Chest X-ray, AP view. Patient: 58 years old, sex M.
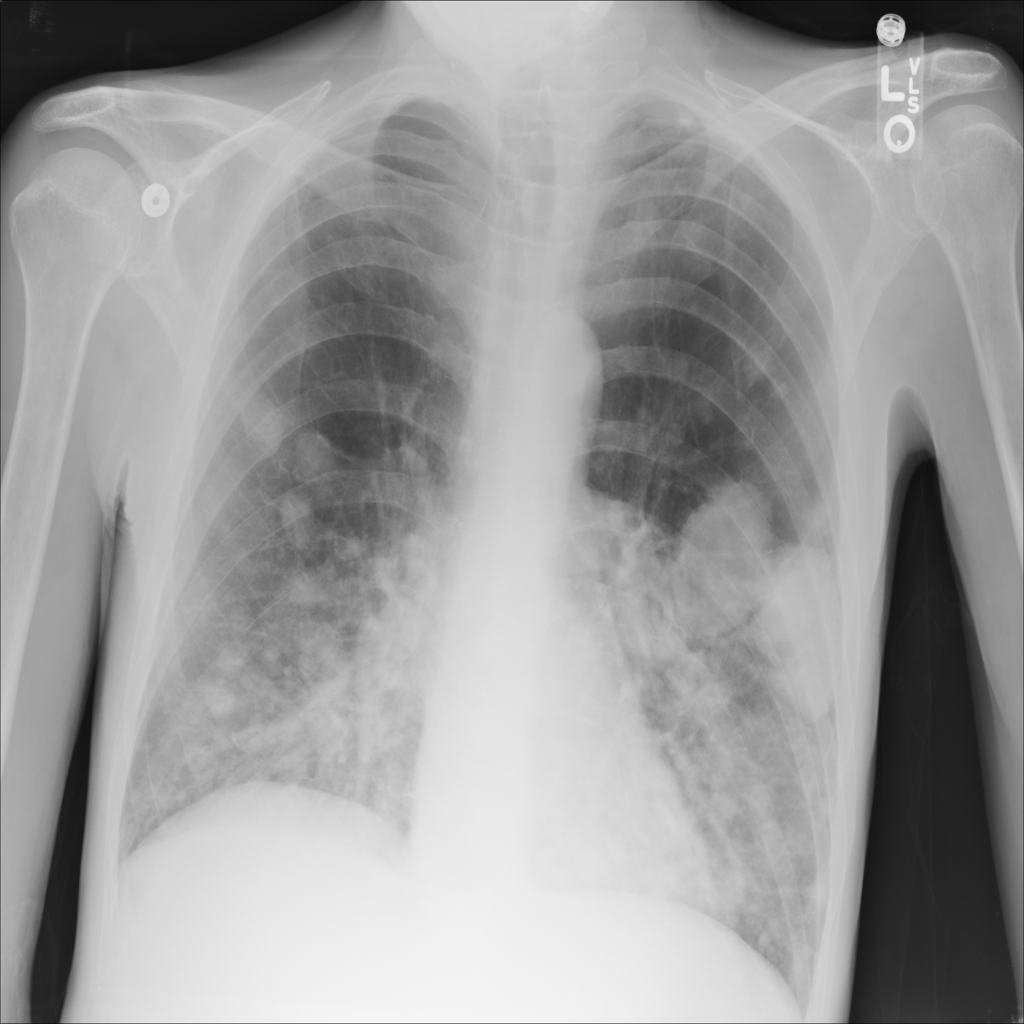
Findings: No Finding